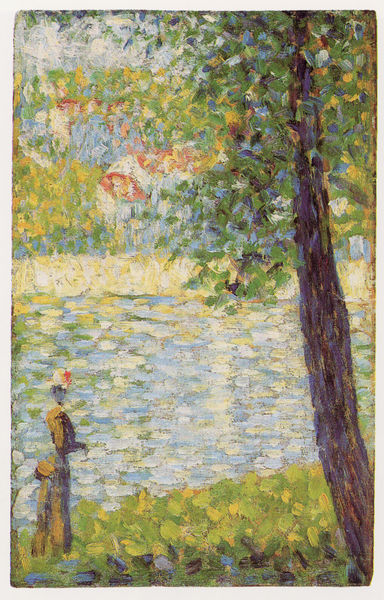
Titel: La Seine à Courbevoie, étude
Künstler: Georges Pierre Seurat
Standort: London
Institution: National Gallery
Schlagwörter: baum, berg, blau, blätter, dunkel, hand, himmel, kopf, körper, laub, schatten, wasser, weiß, aquarell, fluss, gelb, grün, impressionismus, landschaft, ocker, see, stadt, teich, ufer, äste, braun, frankreich, frau, grau, hell, hintergrund, hut, kleid, kleider, licht, orange, pastell, schwarz, dach, dame, gebäude, gras, haus, park, rasen, rot, weg, wiese, beige, mode, rock, schleife, mütze, wand, arm, arme, gesicht, kleidung, mensch, rahmen, hals, hände, öl, ast, bach, baumstamm, feld, häuser, hügel, natur, stamm, weide, zweige, gehen, gewässer, pastos, pfad, sonne, land, kostüm, blatt, person, rosa, schulter, schultern, stock, beine, hellblau, taille, bein, sommer, strand, welle, wellen, pointilismus, laufen, fläche, flächen, sonnenlicht, dorf, dächer, mauer, hellgrün, lila, tag, violett, spazieren, van gogh, seine, promenade, böschung, duktus, detail, impressionistisch, ölfarbe, ölfarben, baumkrone, glitzern, eindruck, impression, momentaufnahme, punkte, wände, gogh, spaziergang, oberfläche, tageslicht, farbauftrag, pinselstrich, verschwommen, mauern, schiefer, rinde, sonnenschein, seurat, sisley, signac, spaziergänger, mint, gegenüber, grell, pointillismus, pointilistisch, immpressionismus, binnensee, farbpunkte, pointismus, signat, cul de paris, ponitilismus, wasserfläche, van, sonn, überbelichtet, imppressionistisch, sculter, seurac